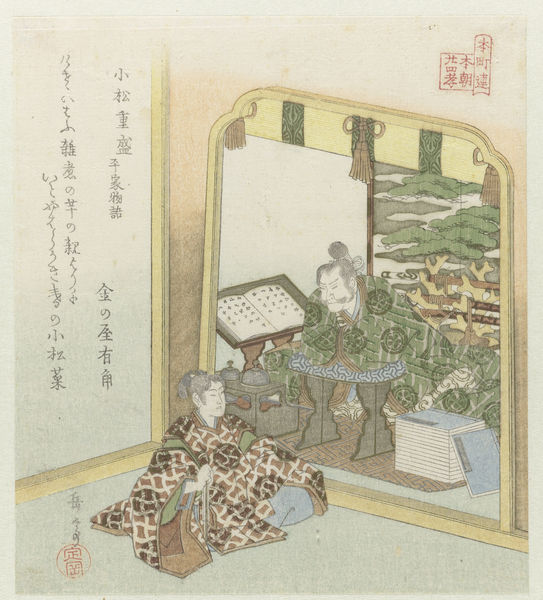
Titel: Shigemori admonishing his father (Komatsu Shigemori-Heike monogatari).
Künstler: Yashima Gakutei
Standort: Amsterdam
Institution: Rijksmuseum
Schlagwörter: blau, mann, bäume, gelb, grün, landschaft, frau, männer, tisch, rot, kleidung, spiegel, figur, fransen, interieur, gewänder, holzschnitt, japan, schrift, lehrer, schriftzeichen, buch, illustration, kreise, asiatisch, kiste, tinte, pult, buchdruck, buchseite, china, strenge, schüler, meditation, kalligrafie, geöb, bommeln, zierkordel